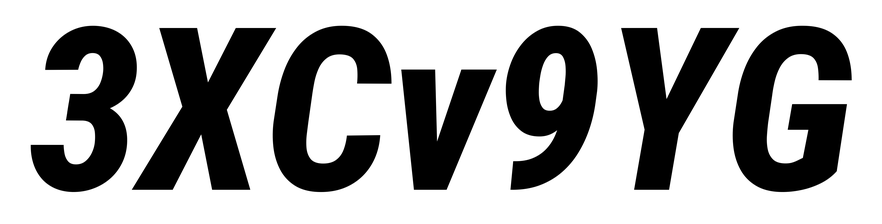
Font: Roboto-Italic_Condensed_ExtraBold_Italic